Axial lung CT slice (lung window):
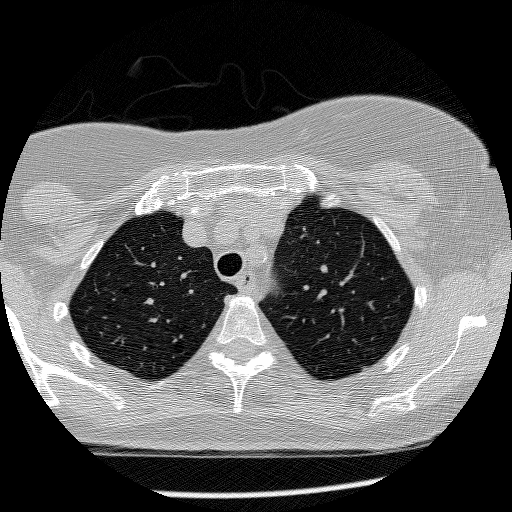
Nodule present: no